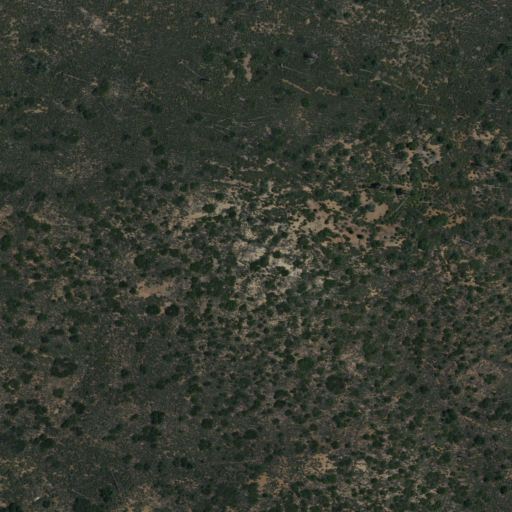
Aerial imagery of mountains in California named Scodie Mountains containing only shrub